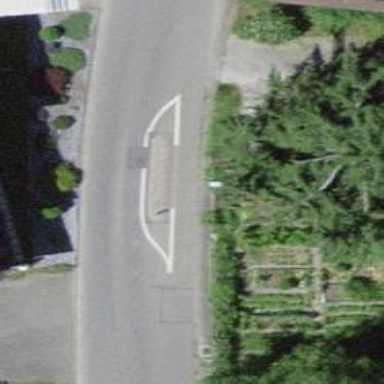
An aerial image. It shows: Chicane for traffic calming.